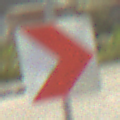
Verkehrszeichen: RichtungstafelnInKurvenKleinLinks
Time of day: MorningAfternoon
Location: Outdoor (RoadRail)
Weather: PartlyCloudy
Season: NotSpecified
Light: Natural